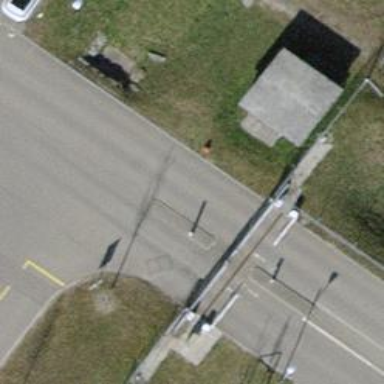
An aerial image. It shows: Lift gate barrier.